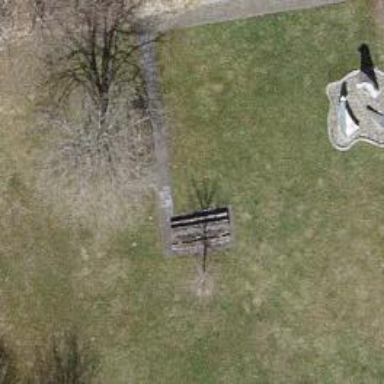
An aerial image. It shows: Picnic table located in leisure land area.